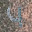
Label: 4